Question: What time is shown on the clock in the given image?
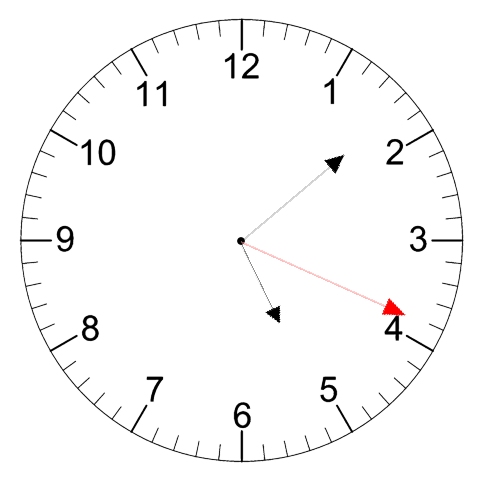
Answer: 05:08:19